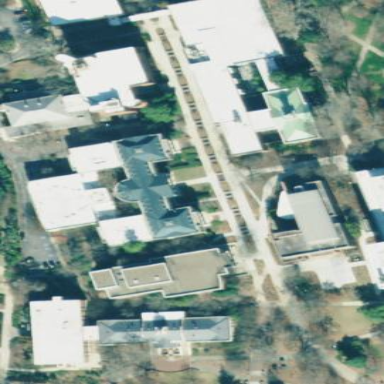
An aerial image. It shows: View of university building.